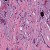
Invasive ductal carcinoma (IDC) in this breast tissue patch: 1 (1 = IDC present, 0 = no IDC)